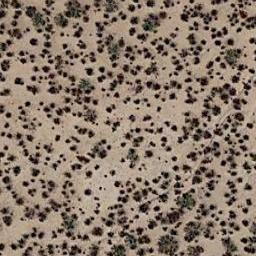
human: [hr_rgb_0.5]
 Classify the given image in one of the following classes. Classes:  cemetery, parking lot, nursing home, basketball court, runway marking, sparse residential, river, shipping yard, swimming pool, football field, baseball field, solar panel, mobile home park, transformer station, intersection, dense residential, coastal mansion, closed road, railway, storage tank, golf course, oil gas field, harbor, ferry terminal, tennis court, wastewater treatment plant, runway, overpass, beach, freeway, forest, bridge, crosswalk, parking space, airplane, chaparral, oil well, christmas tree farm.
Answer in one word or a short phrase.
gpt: chaparral